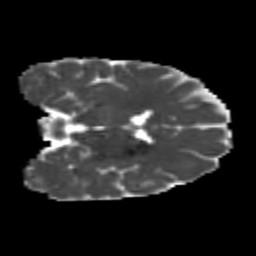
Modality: MD
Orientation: coronal
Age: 20
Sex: female
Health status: healthy
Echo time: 0.074 s